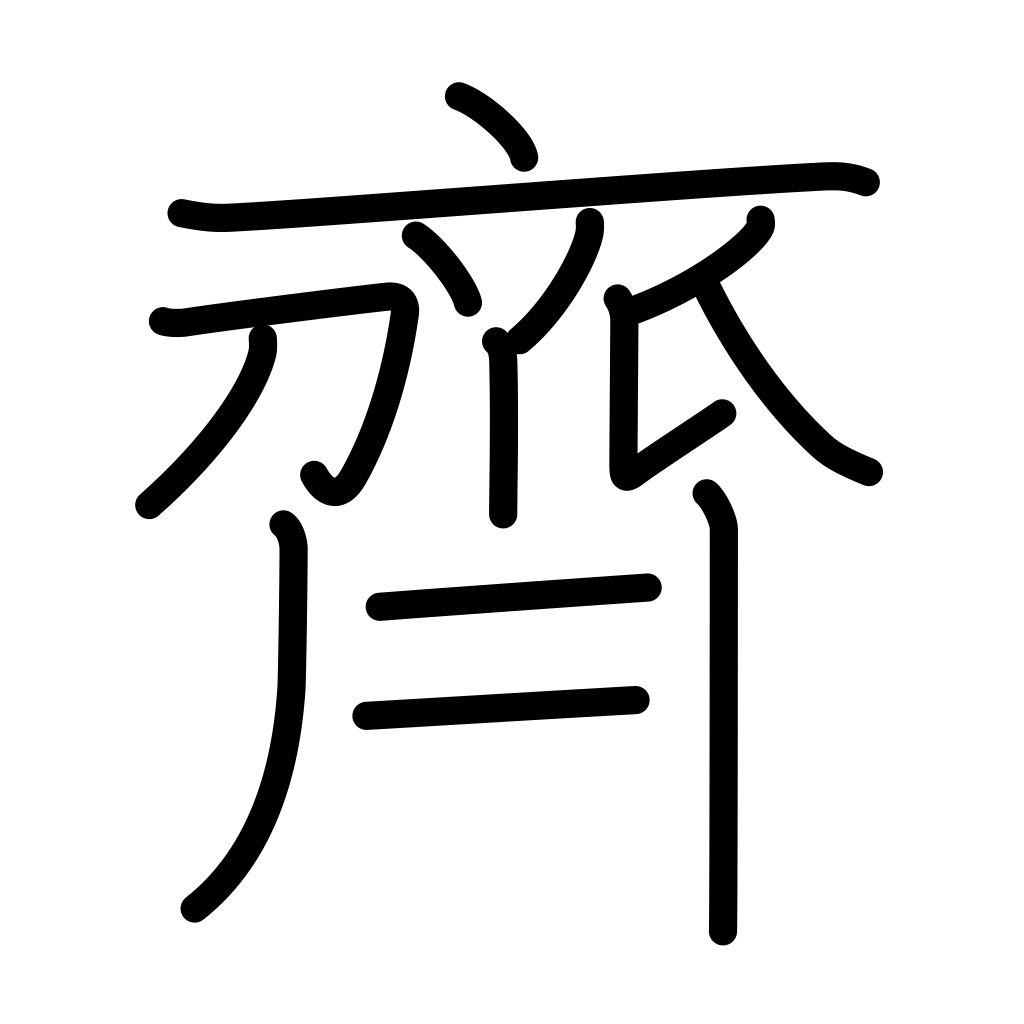
Meaning: alike, equal, similar, Saito